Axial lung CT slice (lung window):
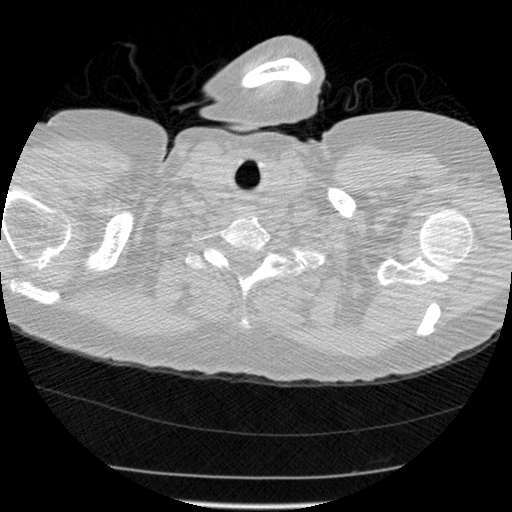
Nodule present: no